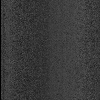
Atmospheric dust classification: dusty